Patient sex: M
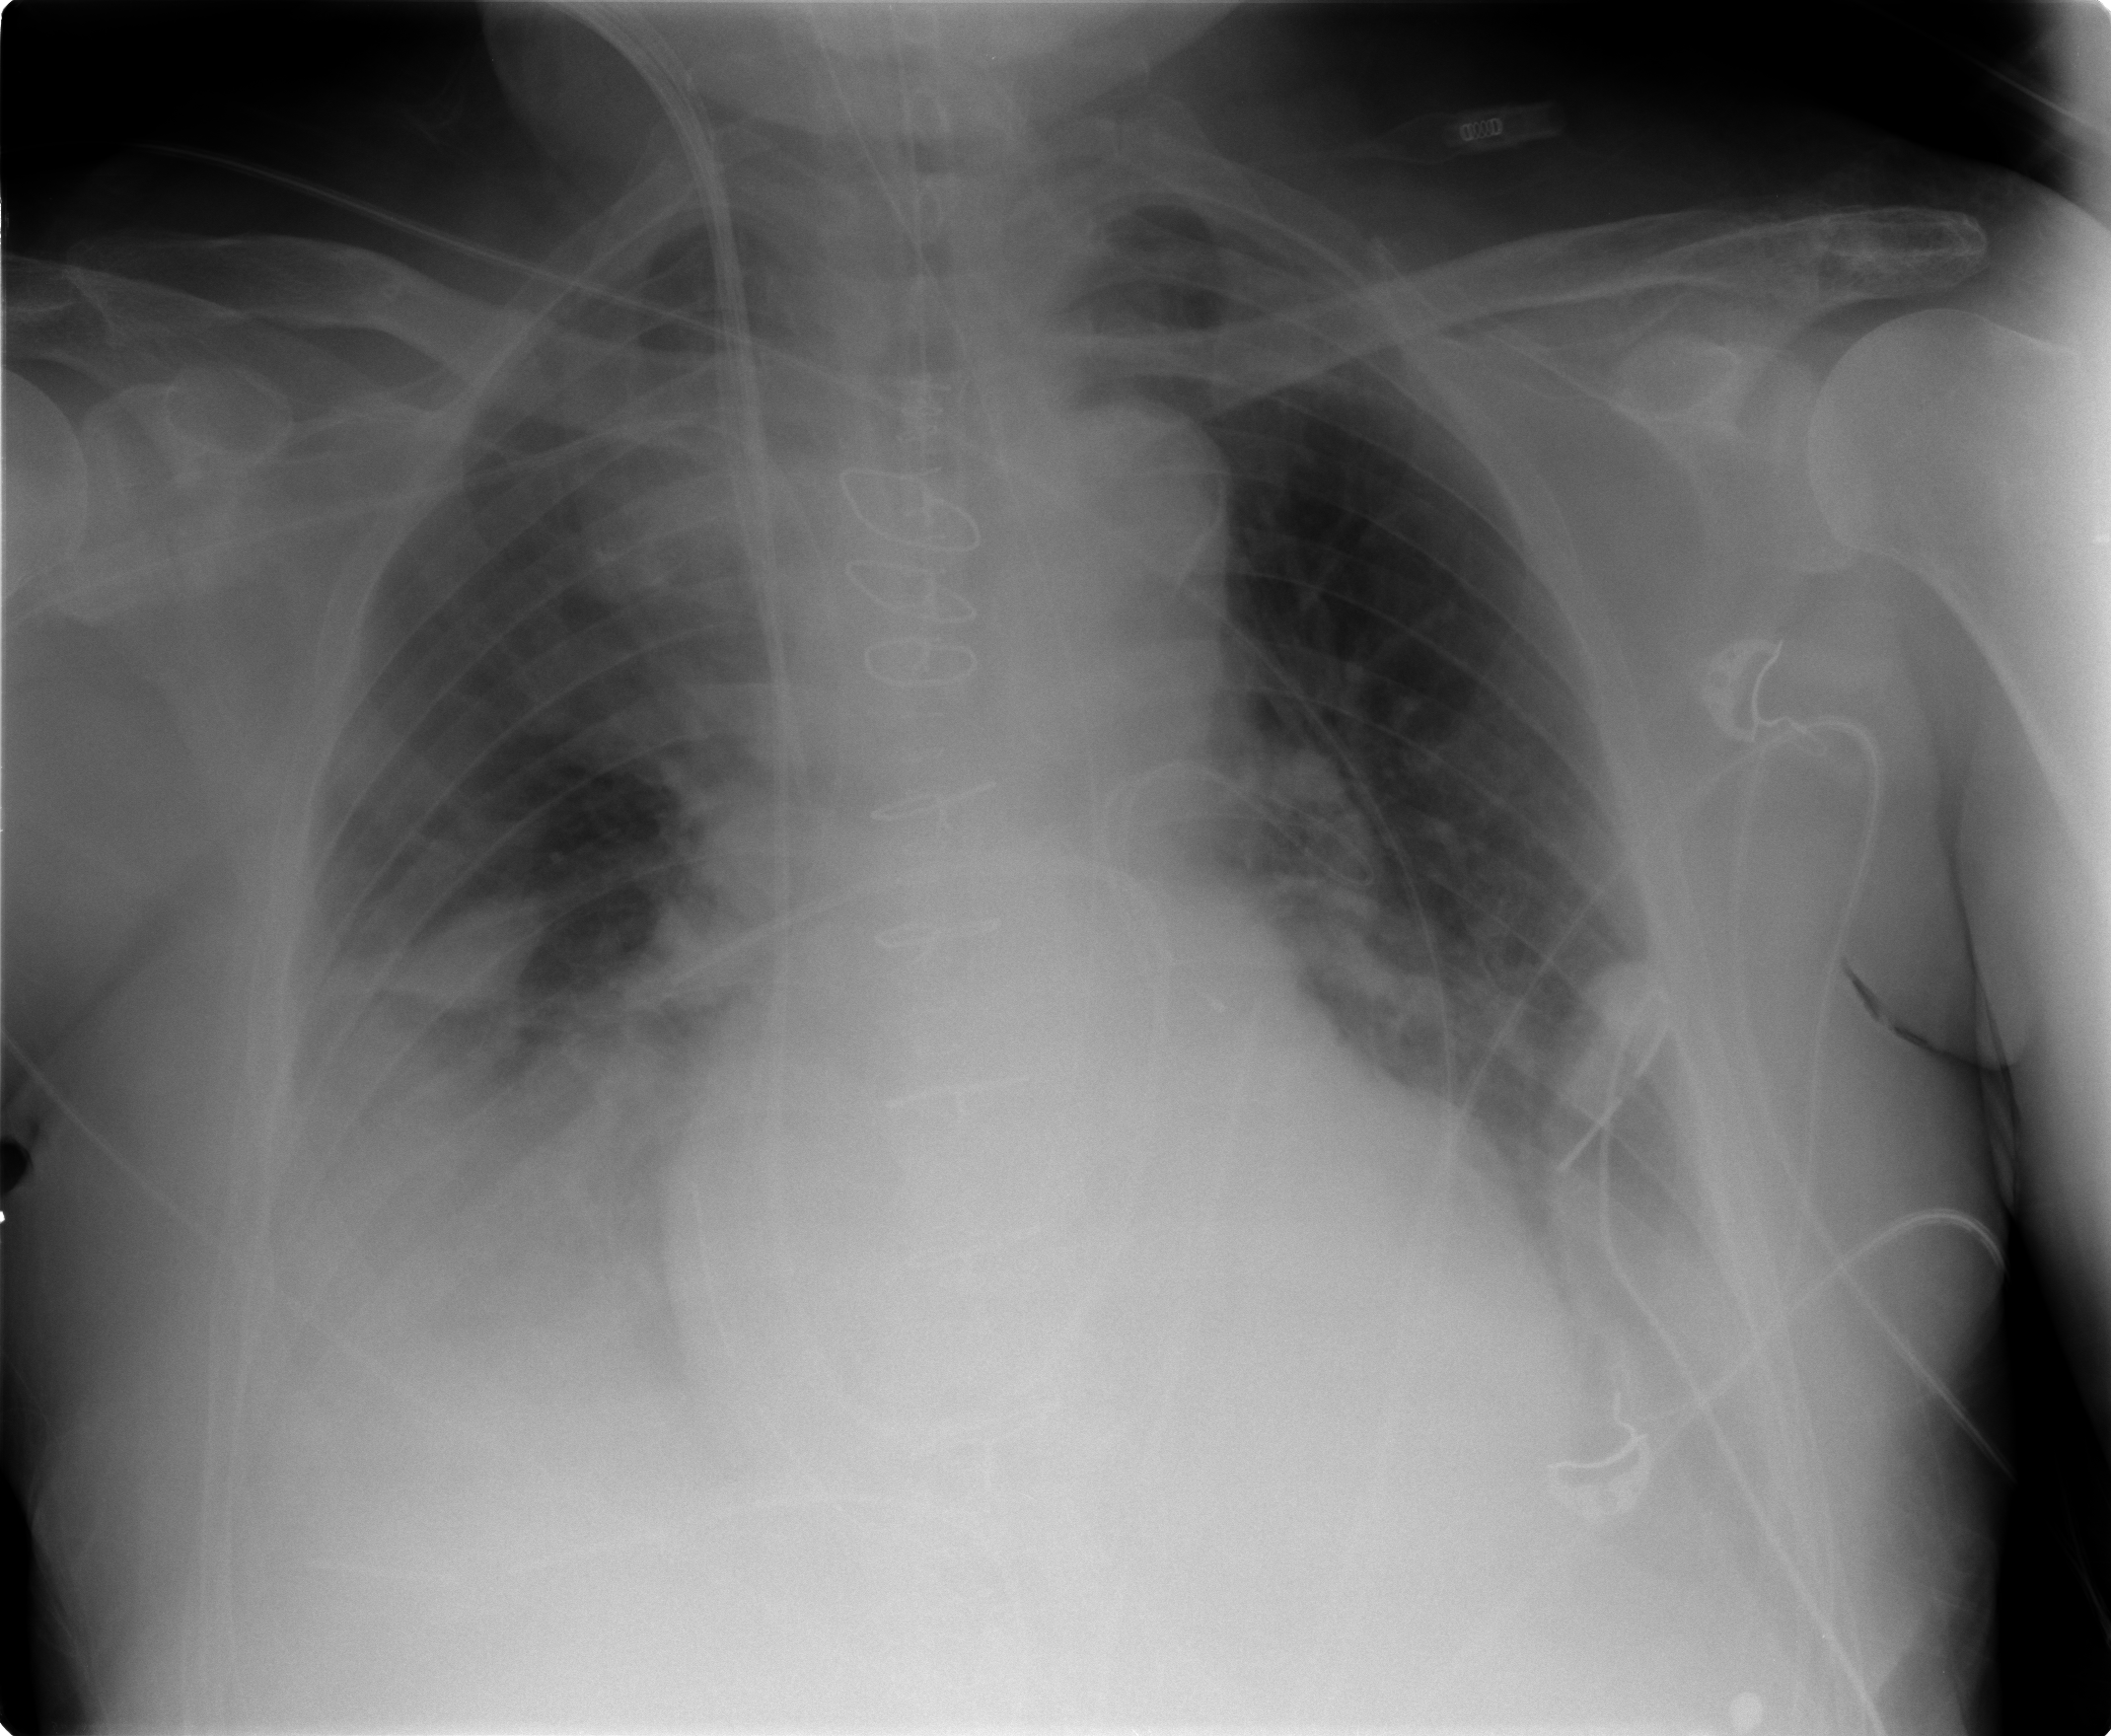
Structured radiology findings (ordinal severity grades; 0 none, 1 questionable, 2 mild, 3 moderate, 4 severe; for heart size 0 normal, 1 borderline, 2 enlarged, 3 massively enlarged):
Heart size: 2
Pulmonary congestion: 2
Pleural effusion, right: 3
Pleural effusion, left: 2
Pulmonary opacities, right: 2
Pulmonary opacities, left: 1
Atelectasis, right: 2
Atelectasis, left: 1